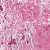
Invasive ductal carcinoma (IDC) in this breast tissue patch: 0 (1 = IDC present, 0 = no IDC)